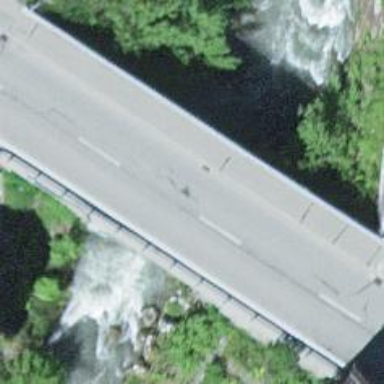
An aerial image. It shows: Cantilever beam bridge structure.